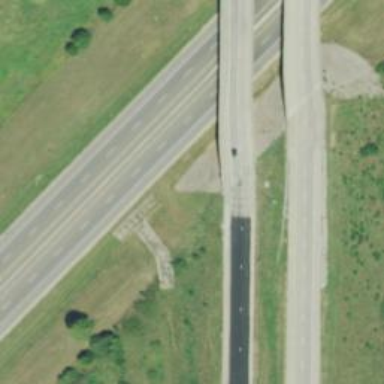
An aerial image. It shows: Motorway bridge.